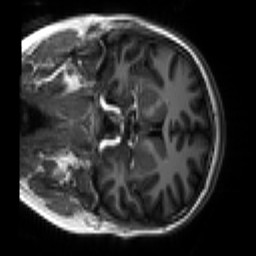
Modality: T1w
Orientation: coronal
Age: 19
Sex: female
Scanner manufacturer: siemens
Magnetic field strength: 3 T
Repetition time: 2.3 s
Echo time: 0.00266 s